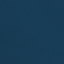
Label: SeaLake